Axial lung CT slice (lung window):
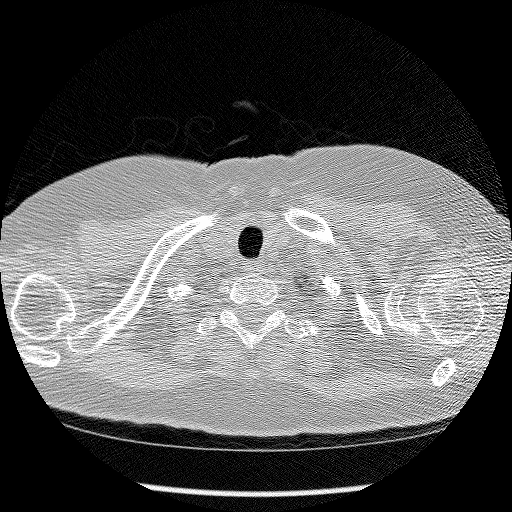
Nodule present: no